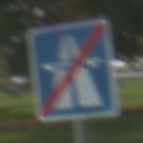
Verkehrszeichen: EndeAutbahn
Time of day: MorningAfternoon
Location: Outdoor (Suburban)
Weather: PartlyCloudy
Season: NotSpecified
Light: Natural